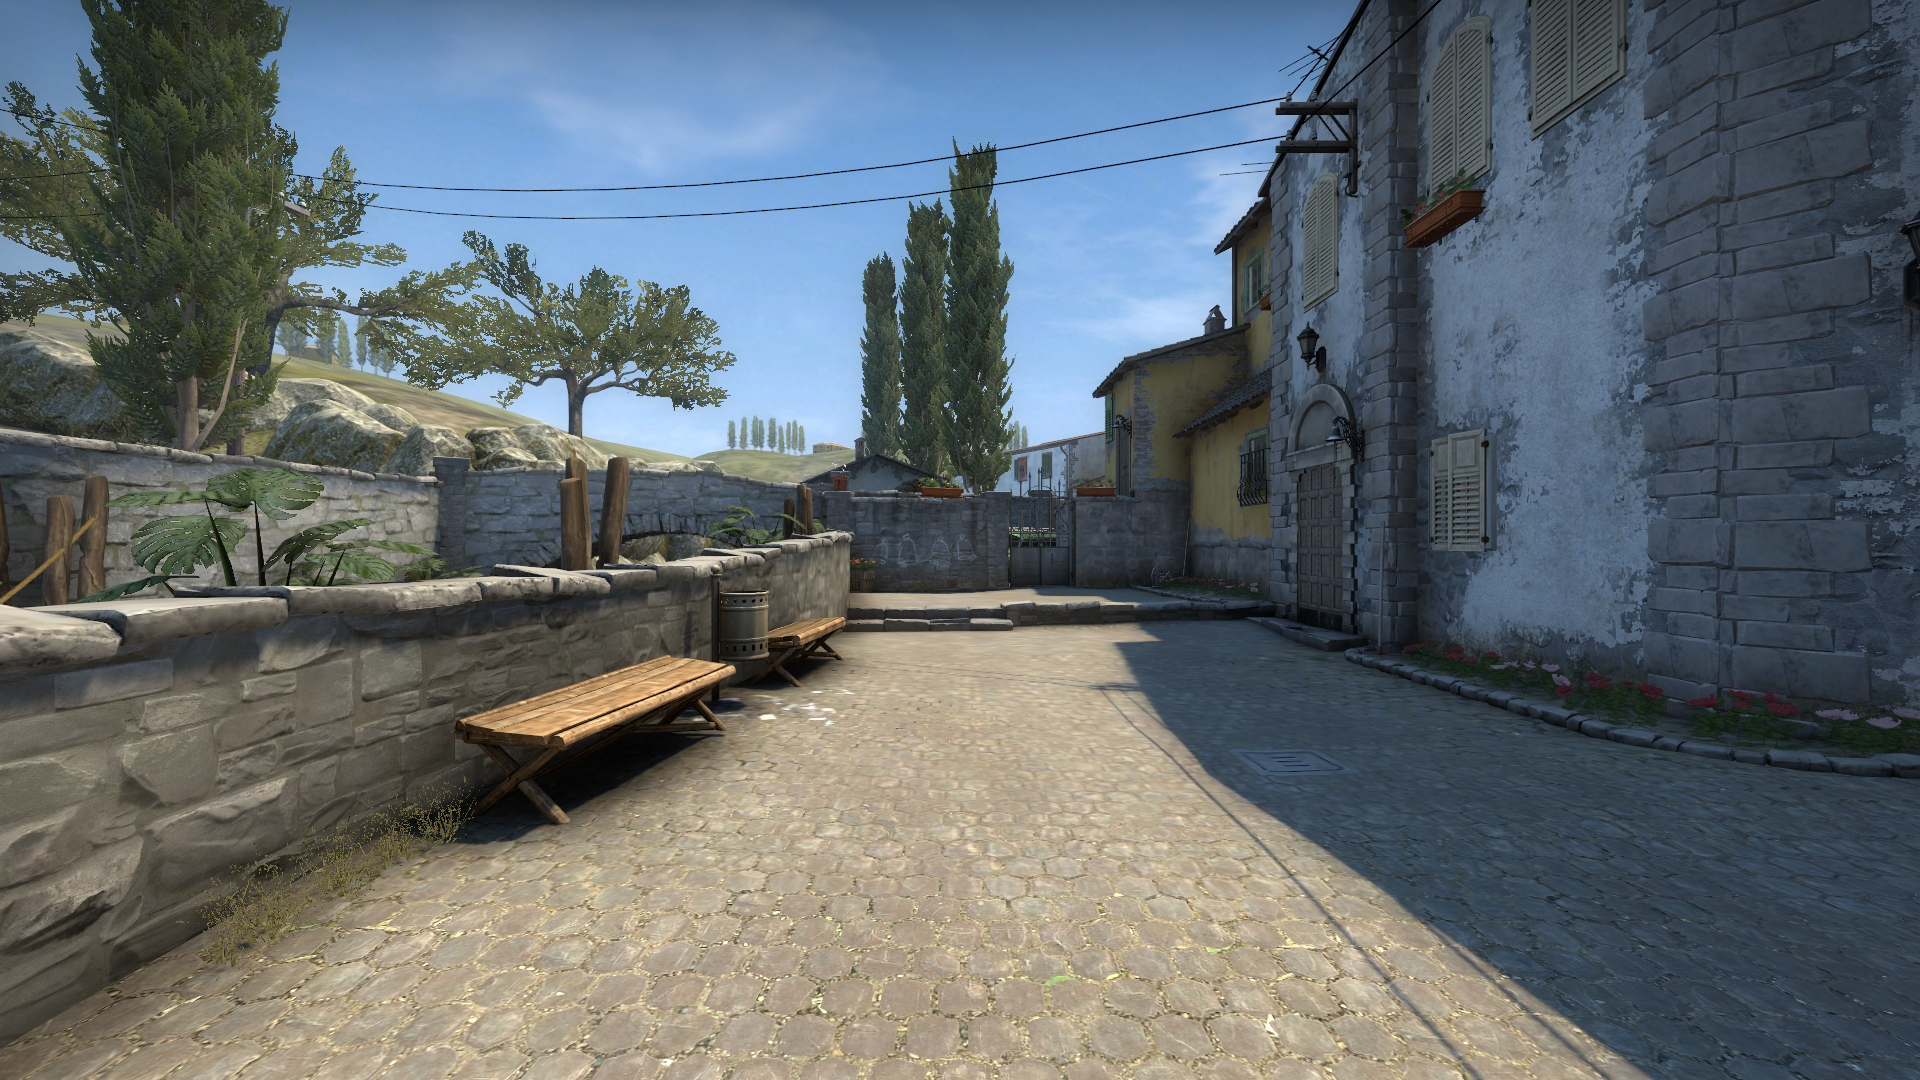
Map: de_inferno